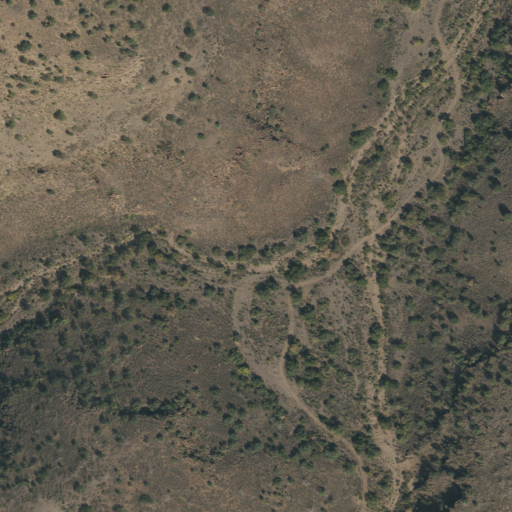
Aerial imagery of valley in Texas named Horse Spring Canyon containing shrub, deciduous forest, evergreen forest, and grassland